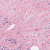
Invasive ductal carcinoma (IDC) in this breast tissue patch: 1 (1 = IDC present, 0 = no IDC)